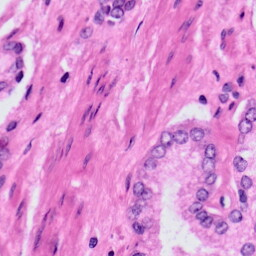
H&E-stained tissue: Prostate